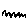
Label: zigzag